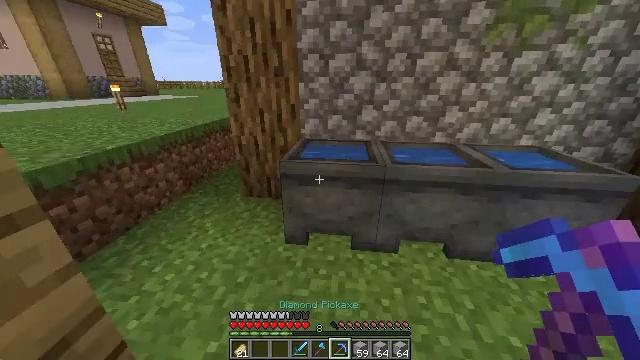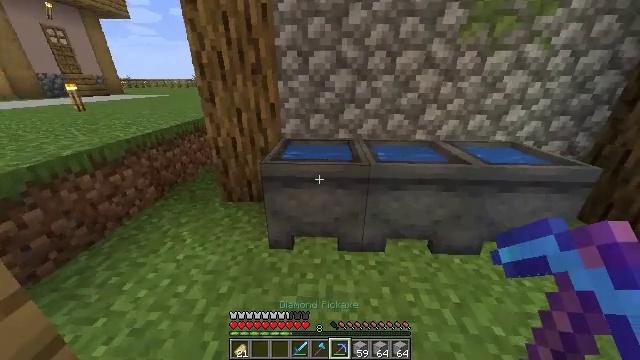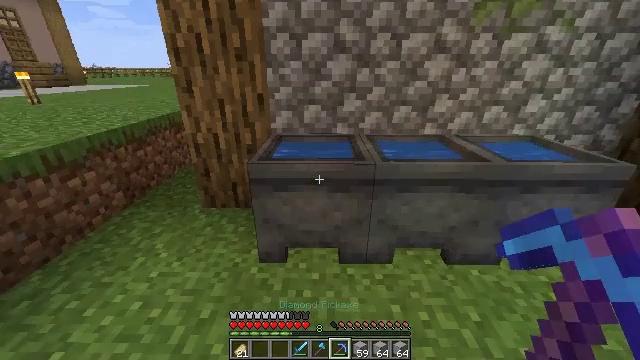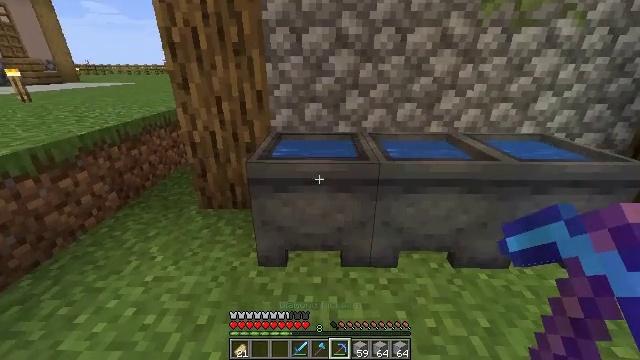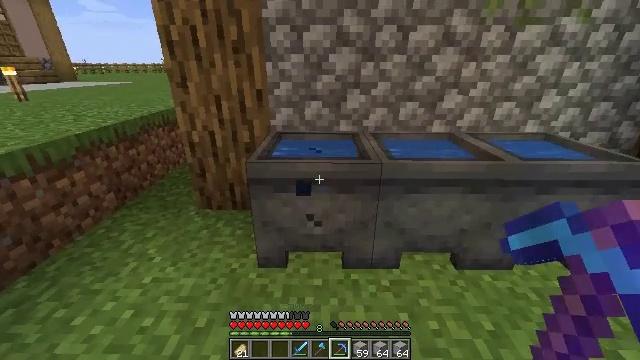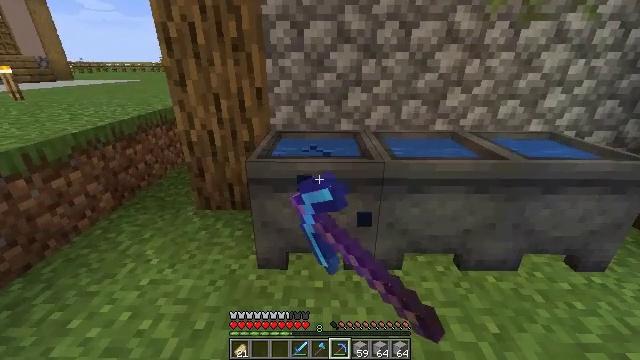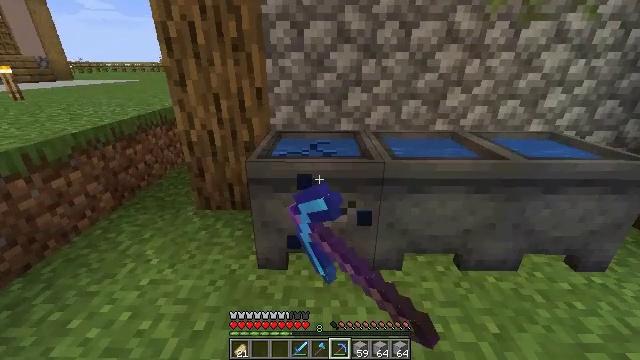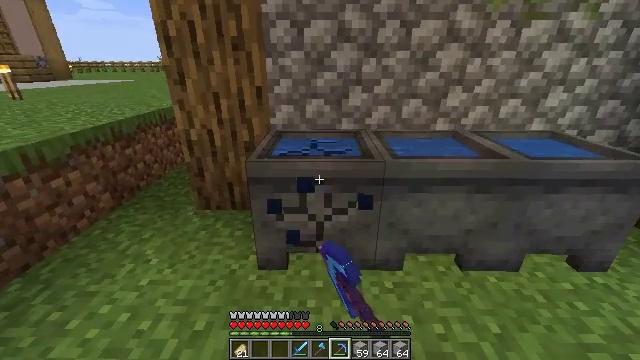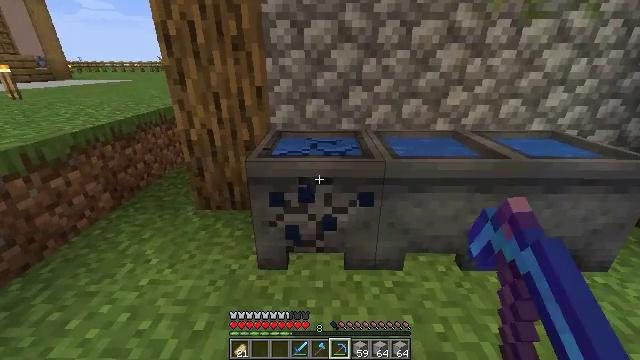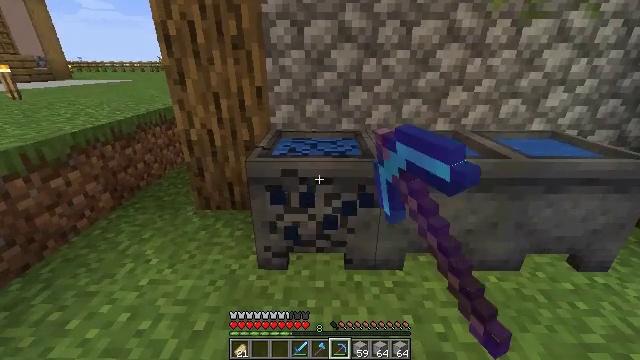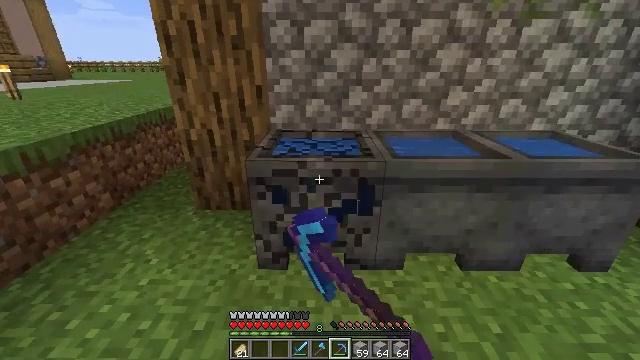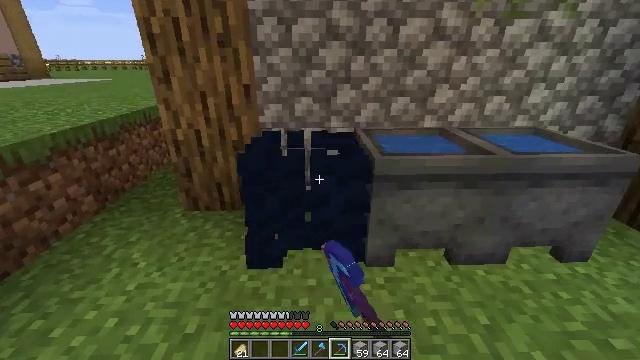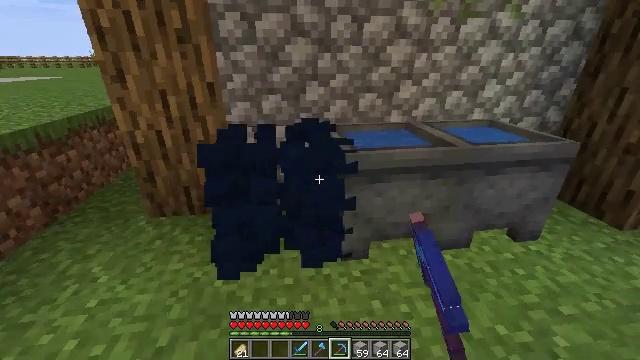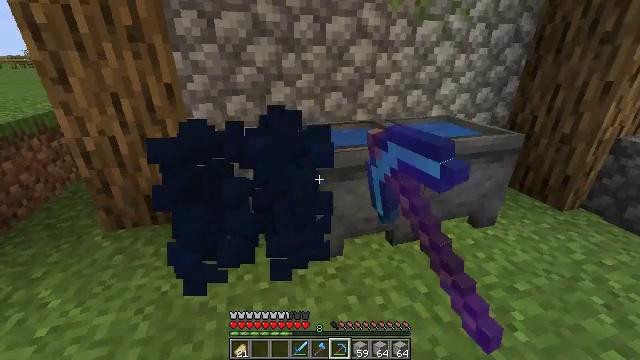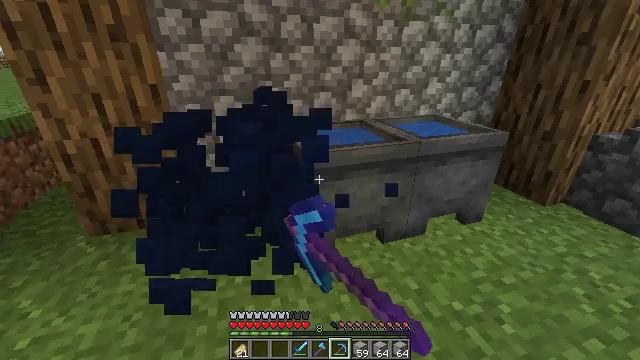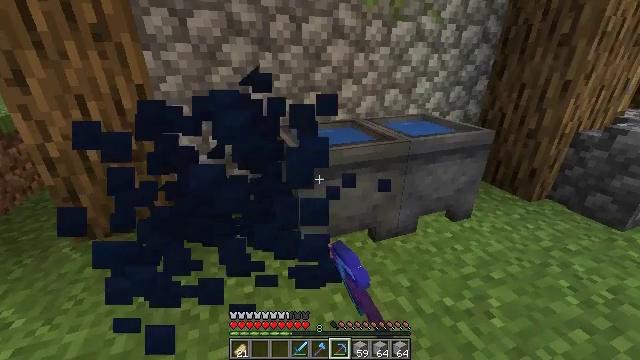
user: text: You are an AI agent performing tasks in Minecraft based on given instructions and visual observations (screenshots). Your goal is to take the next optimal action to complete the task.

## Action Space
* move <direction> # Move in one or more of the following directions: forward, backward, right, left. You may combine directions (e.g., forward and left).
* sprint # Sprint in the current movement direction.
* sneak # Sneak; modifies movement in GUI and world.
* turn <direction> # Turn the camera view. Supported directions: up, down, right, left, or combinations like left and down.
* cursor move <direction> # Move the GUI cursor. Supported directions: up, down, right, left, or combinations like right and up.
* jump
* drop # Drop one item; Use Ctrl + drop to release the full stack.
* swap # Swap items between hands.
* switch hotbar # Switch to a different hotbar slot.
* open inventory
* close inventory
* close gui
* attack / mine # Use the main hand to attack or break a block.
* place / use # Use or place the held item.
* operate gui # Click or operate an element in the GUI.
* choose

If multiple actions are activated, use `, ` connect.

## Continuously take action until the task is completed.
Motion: motion action
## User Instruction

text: Remove the cauldron from its current position.
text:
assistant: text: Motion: turn right
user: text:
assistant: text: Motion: turn right
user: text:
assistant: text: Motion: no_op
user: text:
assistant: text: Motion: attack / mine
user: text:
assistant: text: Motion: attack / mine
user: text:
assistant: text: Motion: attack / mine
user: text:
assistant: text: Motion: attack / mine
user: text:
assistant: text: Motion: attack / mine
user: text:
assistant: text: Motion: attack / mine
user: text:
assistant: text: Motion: attack / mine
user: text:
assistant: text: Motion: turn right, attack / mine
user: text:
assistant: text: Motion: turn right, attack / mine
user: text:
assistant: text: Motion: turn right, attack / mine
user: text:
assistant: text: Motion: turn right, attack / mine
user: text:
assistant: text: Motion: turn right, attack / mine
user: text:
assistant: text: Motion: turn right, attack / mine
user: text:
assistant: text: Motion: attack / mine
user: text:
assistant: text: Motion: attack / mine
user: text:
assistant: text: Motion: attack / mine
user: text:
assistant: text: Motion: attack / mine
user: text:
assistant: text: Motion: attack / mine
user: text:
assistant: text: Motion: attack / mine
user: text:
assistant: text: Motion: attack / mine
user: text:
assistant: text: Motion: attack / mine
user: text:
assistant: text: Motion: turn right, attack / mine
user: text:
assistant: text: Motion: turn right, attack / mine
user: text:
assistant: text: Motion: attack / mine
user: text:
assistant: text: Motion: attack / mine
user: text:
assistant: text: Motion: turn right, attack / mine
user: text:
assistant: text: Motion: move forward, turn right, attack / mine